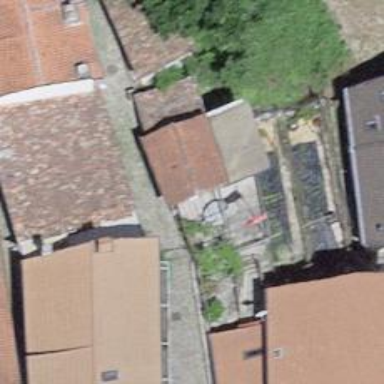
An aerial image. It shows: Alleyway designated as service road.